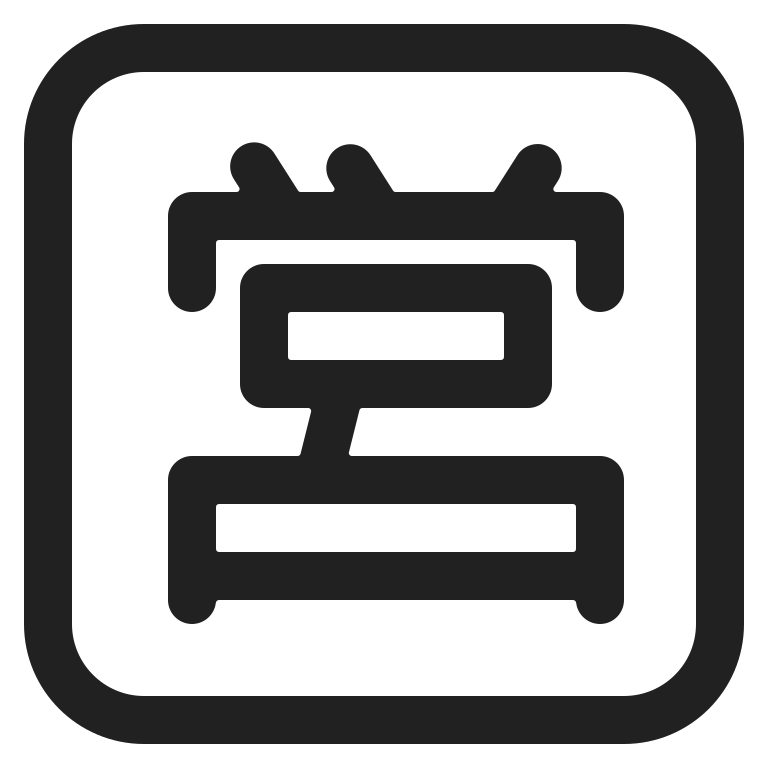
japanese open for business button high contrast